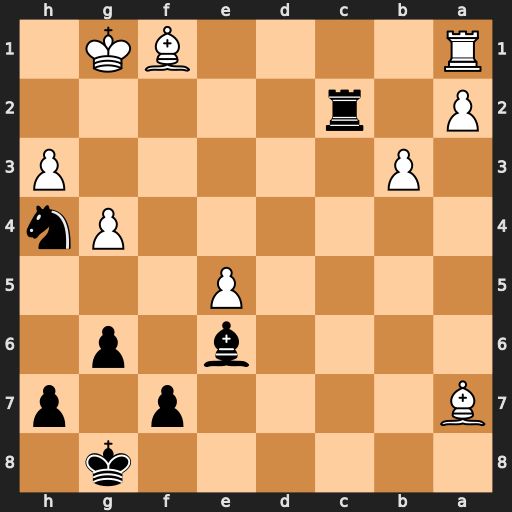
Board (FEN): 6k1/B4p1p/4b1p1/4P3/6Pn/1P5P/P1r5/R4BK1
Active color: b
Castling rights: -
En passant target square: -
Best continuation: Nf3+ Kh1 Rh2#